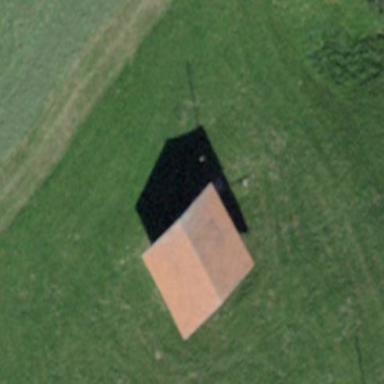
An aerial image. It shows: Barn.